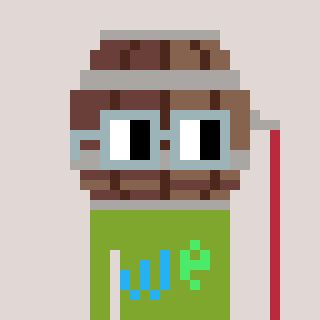
a pixel art character with square dark gray glasses, a wine barrel-shaped head and a slimegreen-colored body on a warm background